Question: I'm trying to get the value '"0"' back when there's nothing written in the spreadsheet cell whose data I get returned as JSON in an API call. But the output is always 'undefined'. I tried using 'if else', but it didn't work.

'''
$(function() {
$.getJSON("https://sheets.googleapis.com/v4/spreadsheets/10Ct44JBW-CyoApJXIV87jeVU3Rr-fiLTdoTIJdbSwG8/values/page!A1:C3?key=AIzaSyArRlzwEZHF50y3SV-MO_vU_1KrOIfnMeI", function(result) {
$.each(result.values, function(i, field) {
$(".guide").append('<span class="field1">' + field[0] + '</span><br><span class="field2">' + field[1] + '</span><br><span class="field3">' + field[2] + '</span><br>');
});
});
});
'''
'''
.field1 {
font-size: 12px;
color:green;
}
.field2 {
font-size: 14px;
color:blue;
}
.field3 {
font-size: 18px;
color: red;
}
'''
'''
<script src="https://cdnjs.cloudflare.com/ajax/libs/jquery/2.1.3/jquery.min.js"></script>
<div class="guide"></div>
'''
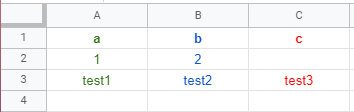
Answer: You can use the '??' operator (<URL> to replace 'null' and 'undefined' with something else, in this case, '0'.
For example: '(field[1] ?? 0)'
'''
$(function() {
$.getJSON("https://sheets.googleapis.com/v4/spreadsheets/10Ct44JBW-CyoApJXIV87jeVU3Rr-fiLTdoTIJdbSwG8/values/page!A1:C3?key=AIzaSyArRlzwEZHF50y3SV-MO_vU_1KrOIfnMeI", function(result) {
$.each(result.values, function(i, field) {
$(".guide").append('<span class="field1">' + (field[0] ?? 0) + '</span><br><span class="field2">' + (field[1] ?? 0) + '</span><br><span class="field3">' + (field[2] ?? 0) + '</span><br>');
});
});
});
'''
'''
.field1 {
font-size: 12px;
color: green;
}
.field2 {
font-size: 14px;
color: blue;
}
.field3 {
font-size: 18px;
color: red;
}
'''
'''
<script src="https://cdnjs.cloudflare.com/ajax/libs/jquery/2.1.3/jquery.min.js"></script>
<div class="guide"></div>
'''